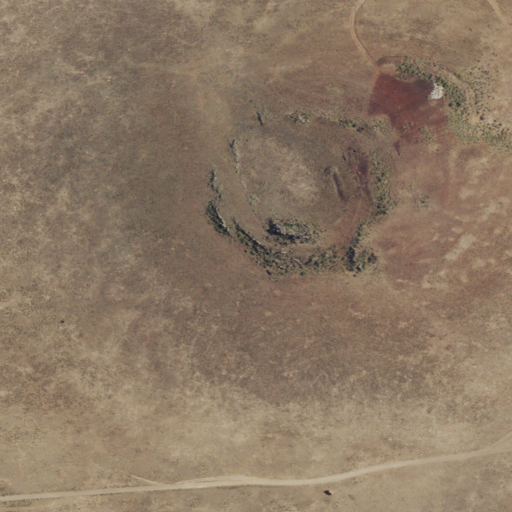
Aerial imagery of mountain in New Mexico named Pinabetoso Peaks containing shrub and grassland